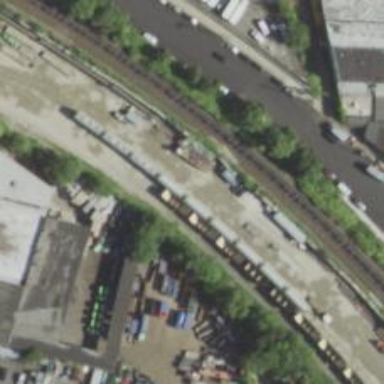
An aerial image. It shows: View of railway yard.